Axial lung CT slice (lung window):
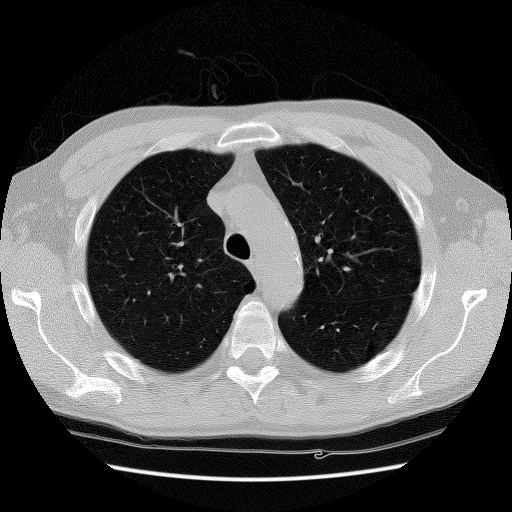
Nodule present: no